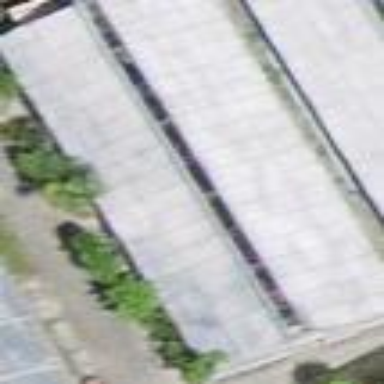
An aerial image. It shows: Greenhouse.